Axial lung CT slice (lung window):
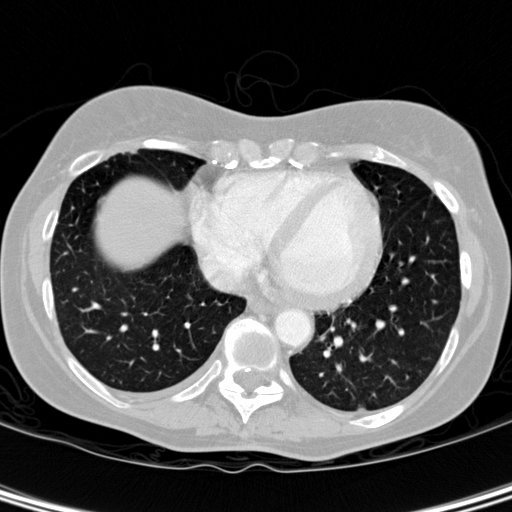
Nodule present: no